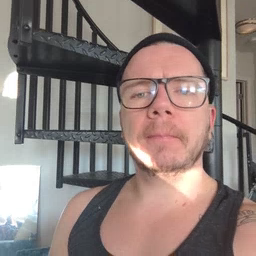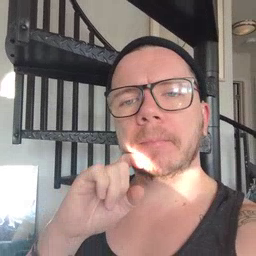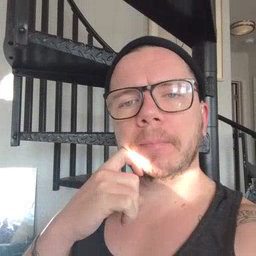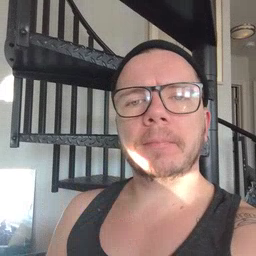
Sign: apple